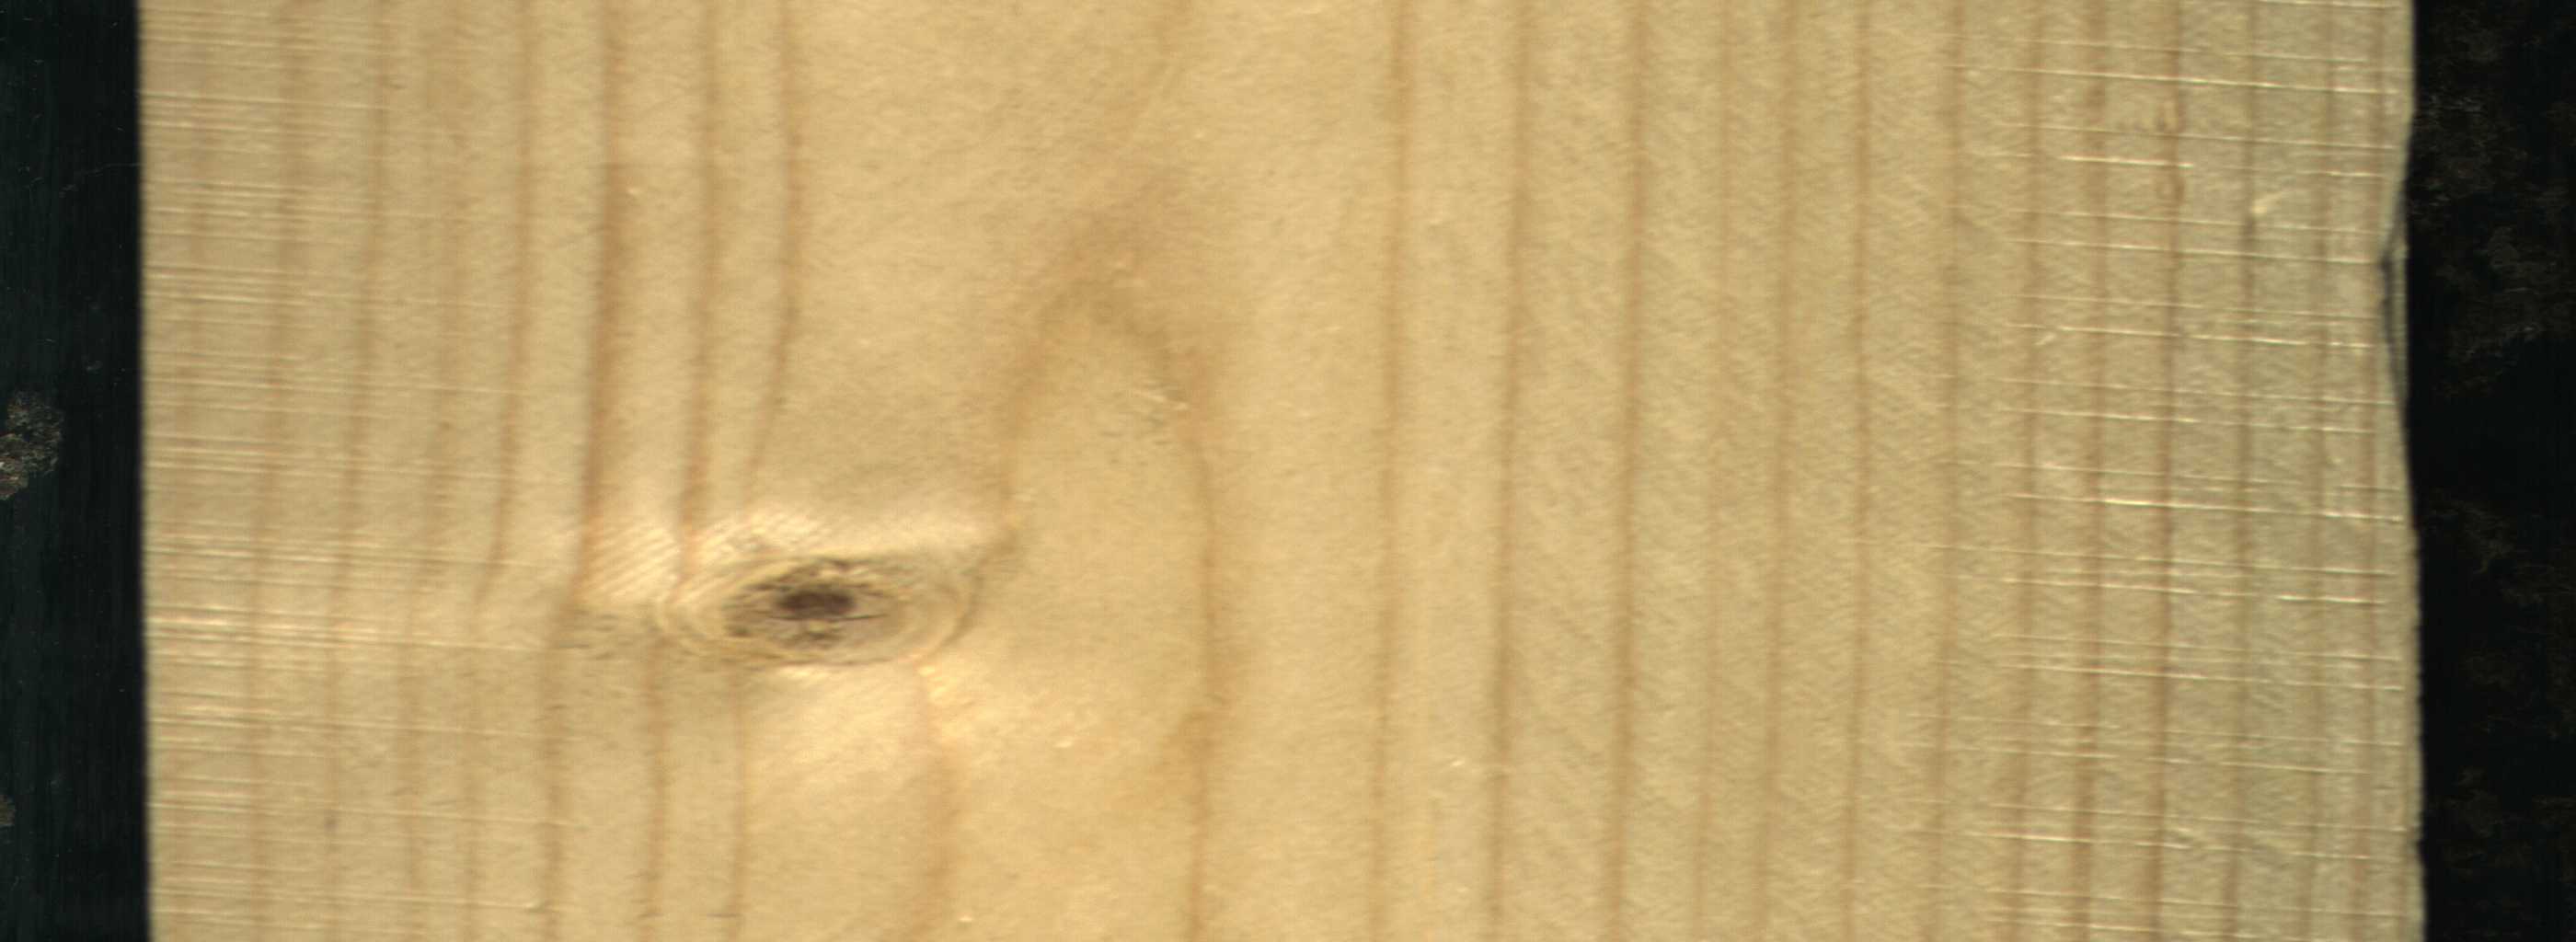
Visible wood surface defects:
Live_Knot